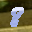
Label: 8